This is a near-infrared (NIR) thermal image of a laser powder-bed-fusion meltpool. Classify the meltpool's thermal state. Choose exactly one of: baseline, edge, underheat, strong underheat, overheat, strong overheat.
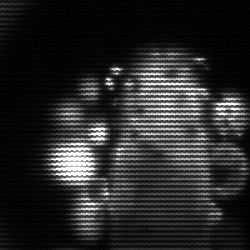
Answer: baseline